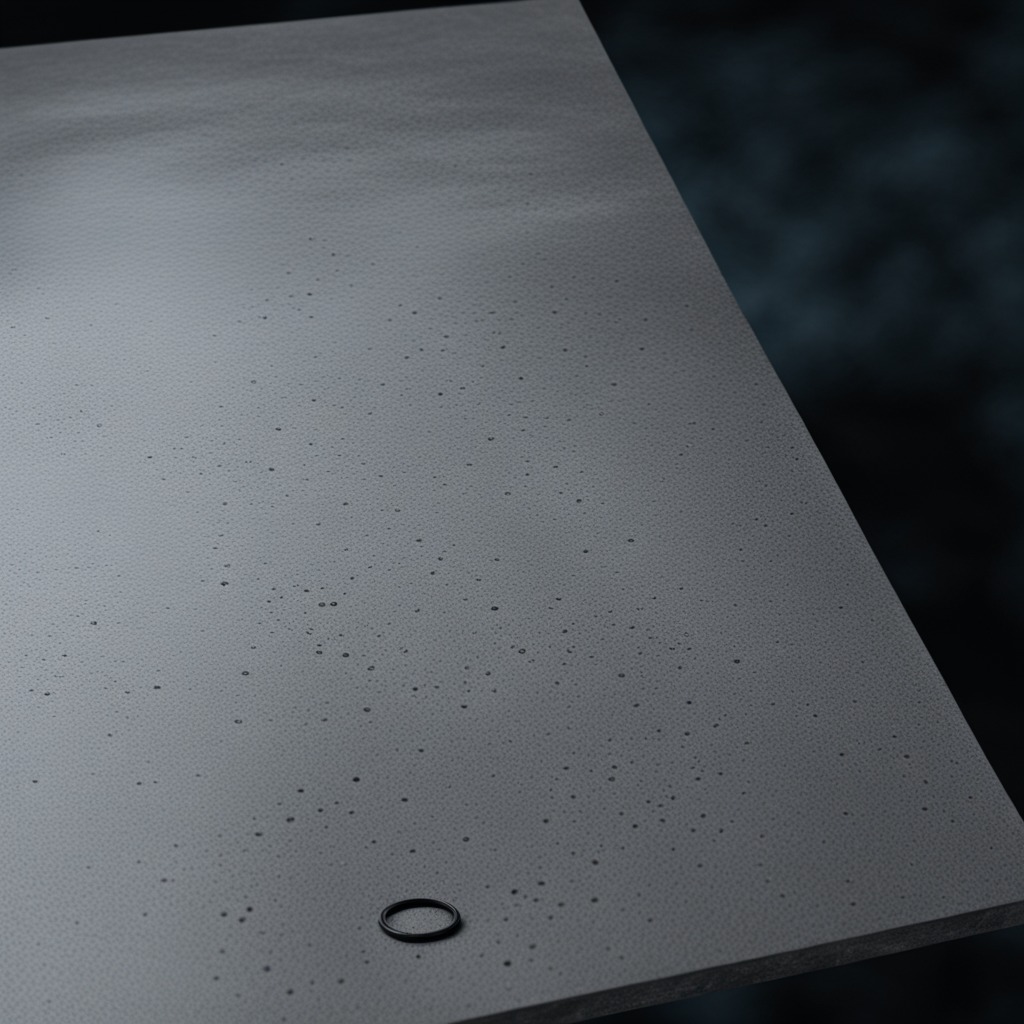
A rubber O-ring is lying on the clean granite table inside a workshop at night.